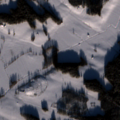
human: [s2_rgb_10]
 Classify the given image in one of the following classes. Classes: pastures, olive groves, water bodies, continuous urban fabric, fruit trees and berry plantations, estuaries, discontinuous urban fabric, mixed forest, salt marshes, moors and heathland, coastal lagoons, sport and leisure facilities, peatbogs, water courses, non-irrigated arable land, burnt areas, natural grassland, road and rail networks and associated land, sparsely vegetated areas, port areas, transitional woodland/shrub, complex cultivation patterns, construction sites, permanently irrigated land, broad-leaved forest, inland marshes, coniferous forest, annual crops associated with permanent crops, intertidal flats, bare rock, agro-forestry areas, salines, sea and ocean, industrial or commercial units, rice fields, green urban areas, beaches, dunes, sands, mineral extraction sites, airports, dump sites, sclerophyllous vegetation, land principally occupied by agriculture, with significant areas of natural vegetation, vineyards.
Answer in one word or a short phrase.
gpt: non-irrigated arable land, land principally occupied by agriculture, with significant areas of natural vegetation, coniferous forest, mixed forest